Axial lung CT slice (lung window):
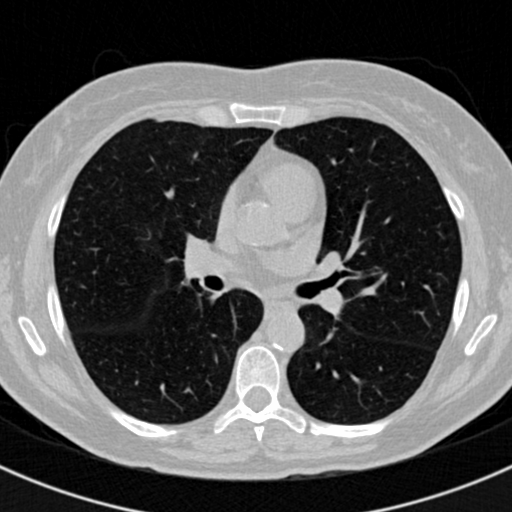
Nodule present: no